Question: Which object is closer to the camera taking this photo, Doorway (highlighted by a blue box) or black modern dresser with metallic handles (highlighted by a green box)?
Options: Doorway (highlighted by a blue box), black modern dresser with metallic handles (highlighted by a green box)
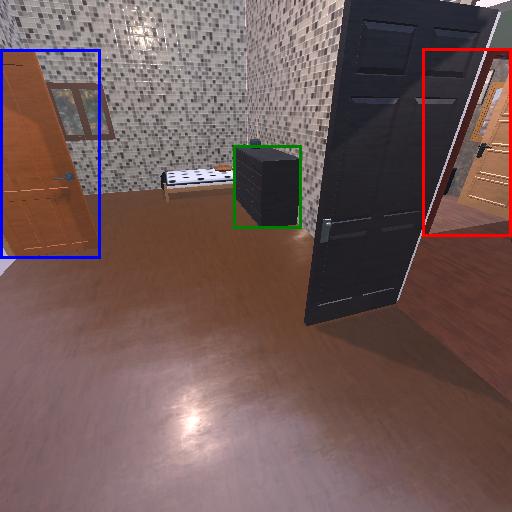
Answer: Doorway (highlighted by a blue box)